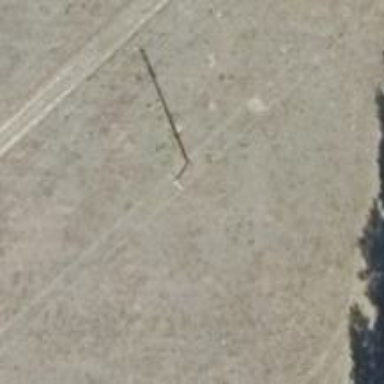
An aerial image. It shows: Power pole.